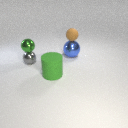
small brown rubber sphere above large blue metal sphere